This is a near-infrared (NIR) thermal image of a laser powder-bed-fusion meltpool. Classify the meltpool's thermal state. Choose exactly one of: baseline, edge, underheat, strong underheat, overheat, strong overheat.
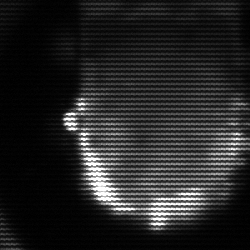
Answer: baseline